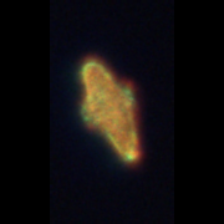
Taxon: Akashiwo
Group: Dinoflagellates